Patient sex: F
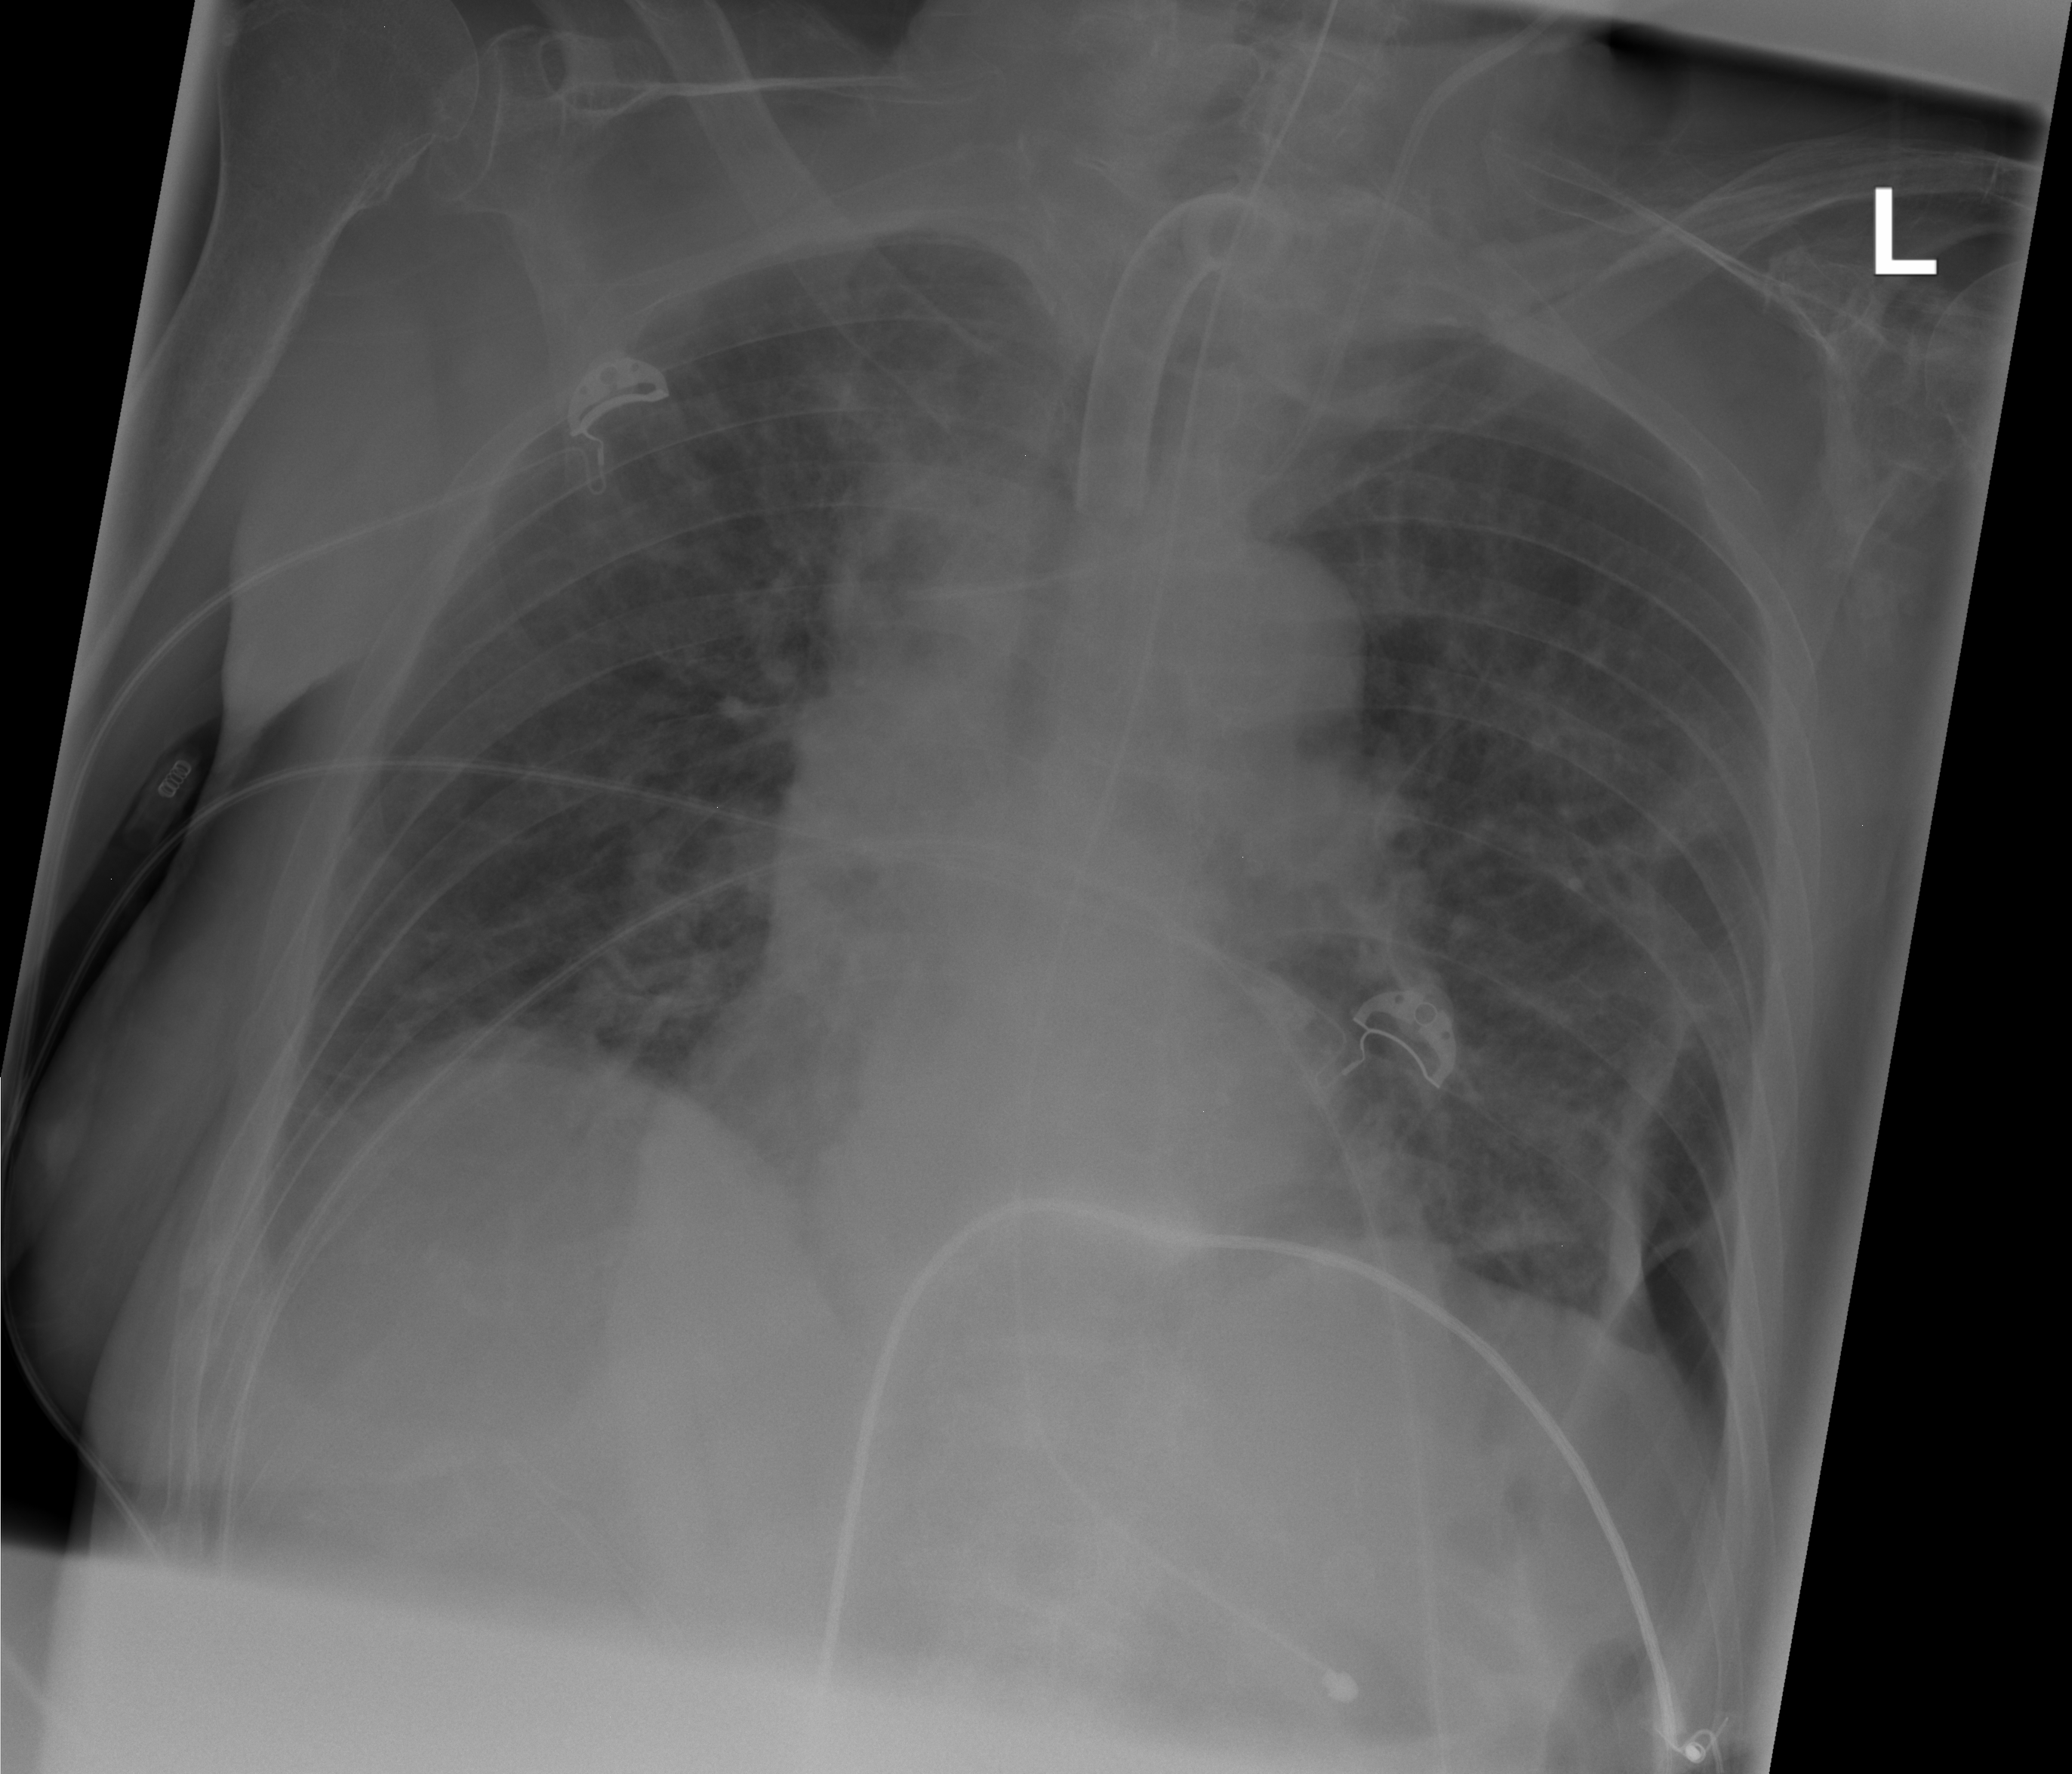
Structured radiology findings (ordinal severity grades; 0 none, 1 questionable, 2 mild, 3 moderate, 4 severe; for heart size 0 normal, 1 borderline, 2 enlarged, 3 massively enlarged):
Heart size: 2
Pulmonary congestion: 2
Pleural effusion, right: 0
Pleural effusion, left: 0
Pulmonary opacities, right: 2
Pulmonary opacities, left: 2
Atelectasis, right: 2
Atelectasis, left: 2